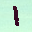
Label: 1